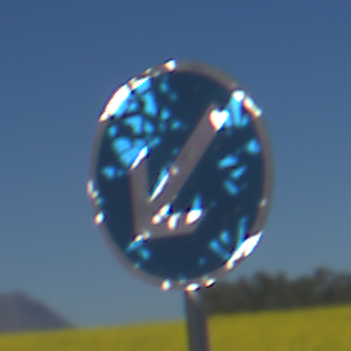
Verkehrszeichen: VorgeschriebeneVorbeifahrtLinks
Umgebung: Outdoor, RoadRail
Tageszeit: MorningAfternoon
Wetter: Clear
Licht: Natural
Jahreszeit: NotSpecified
Kontrast: HighContrast